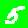
Digit: 5